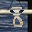
Label: 8